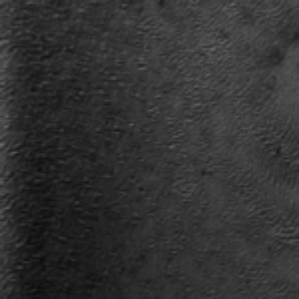
Label: frost